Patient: sex M, age 75
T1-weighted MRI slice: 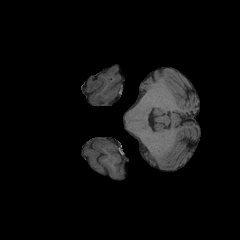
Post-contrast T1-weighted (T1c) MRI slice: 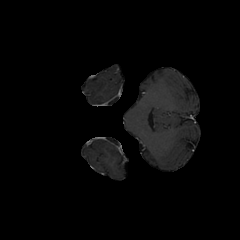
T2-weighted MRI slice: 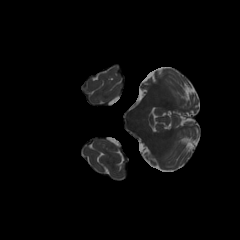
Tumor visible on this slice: no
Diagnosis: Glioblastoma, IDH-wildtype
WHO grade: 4